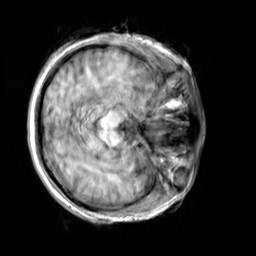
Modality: T1w
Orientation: axial
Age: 31
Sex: female
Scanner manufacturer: siemens
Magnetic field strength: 3 T
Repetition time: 2.3 s
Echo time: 0.00303 s